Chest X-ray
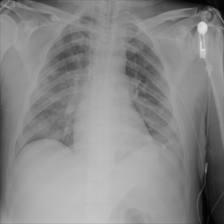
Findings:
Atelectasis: negative
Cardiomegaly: negative
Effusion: negative
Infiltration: negative
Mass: negative
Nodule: negative
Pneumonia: negative
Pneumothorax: negative
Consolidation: negative
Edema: negative
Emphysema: negative
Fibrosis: negative
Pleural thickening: negative
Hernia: negative